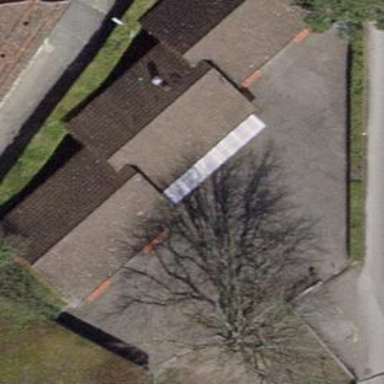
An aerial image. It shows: School.